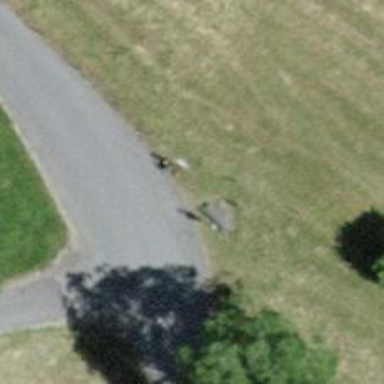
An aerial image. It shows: Brown bench.